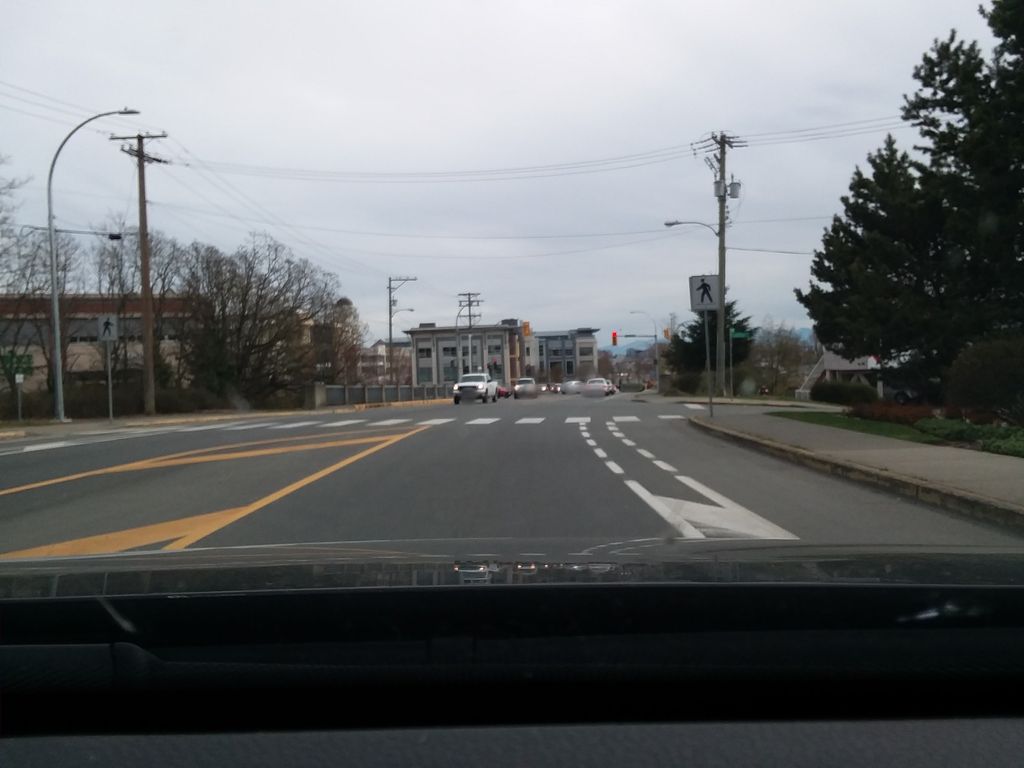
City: victoria